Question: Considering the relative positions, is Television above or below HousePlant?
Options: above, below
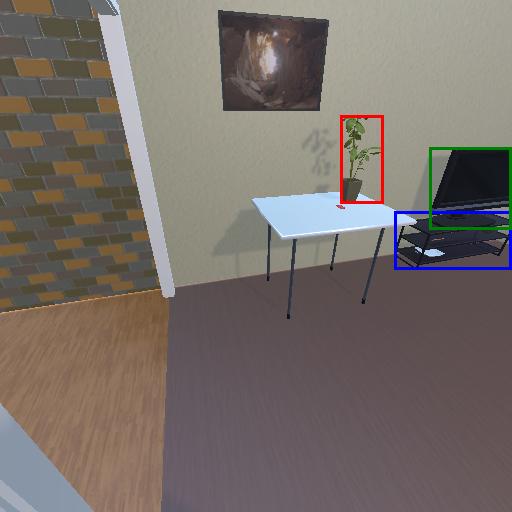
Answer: above